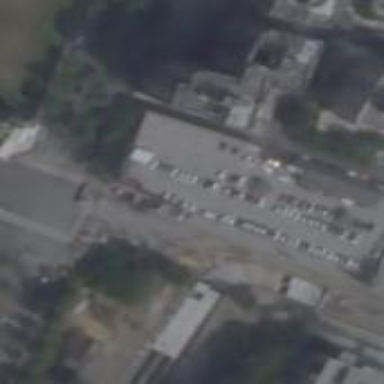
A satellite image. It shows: Retail building that houses car shop.